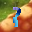
Label: 3